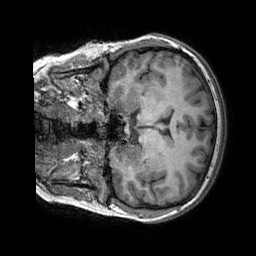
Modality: T1w
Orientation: coronal
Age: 22
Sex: female
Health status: healthy
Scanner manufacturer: siemens
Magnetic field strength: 3 T
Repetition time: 2.3 s
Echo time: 0.00303 s